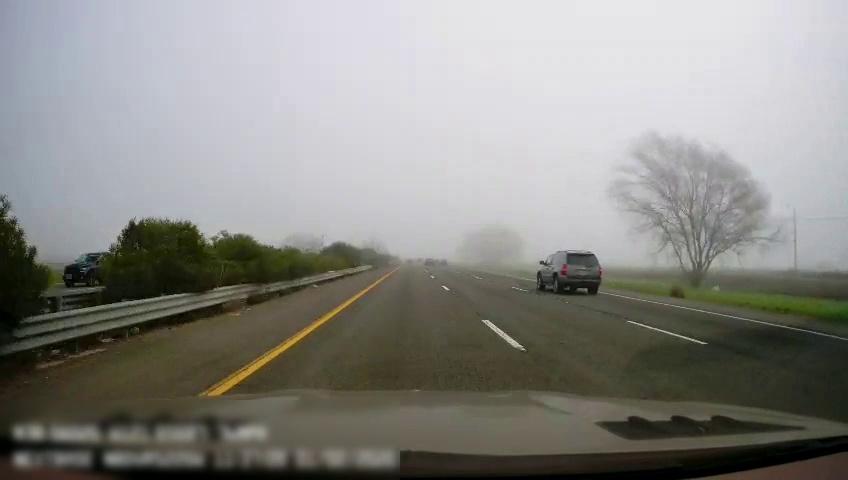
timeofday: Day
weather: Sunny
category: Drivable Space
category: Drivable Space
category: Vehicles | SUV
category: Vehicles | Truck
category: Lanes | Current Lane
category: Lanes | Current Lane
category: Lanes | Alternate Lane
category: Lanes | Alternate Lane